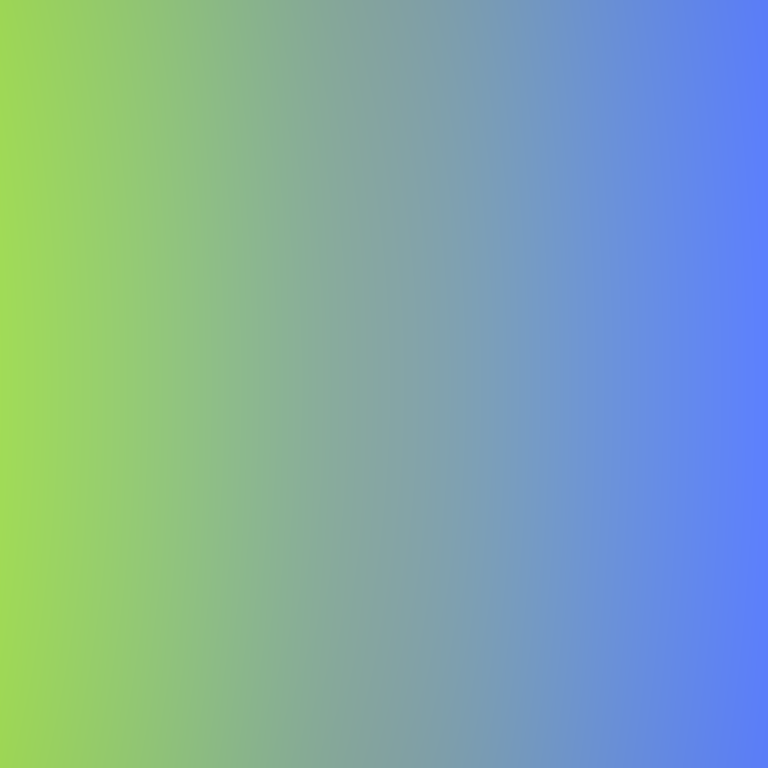
Abstract light effect, smooth gradient from soft green to gentle blue, calm atmosphere, diffuse light, no room, no furniture, no objects.